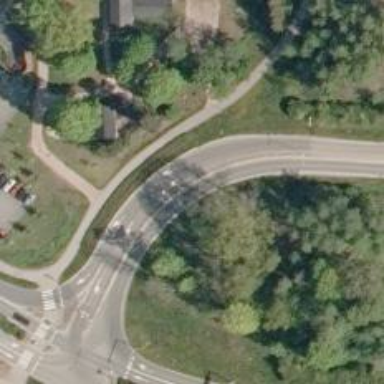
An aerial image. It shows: Asphalt road classified as tertiary trunk link.